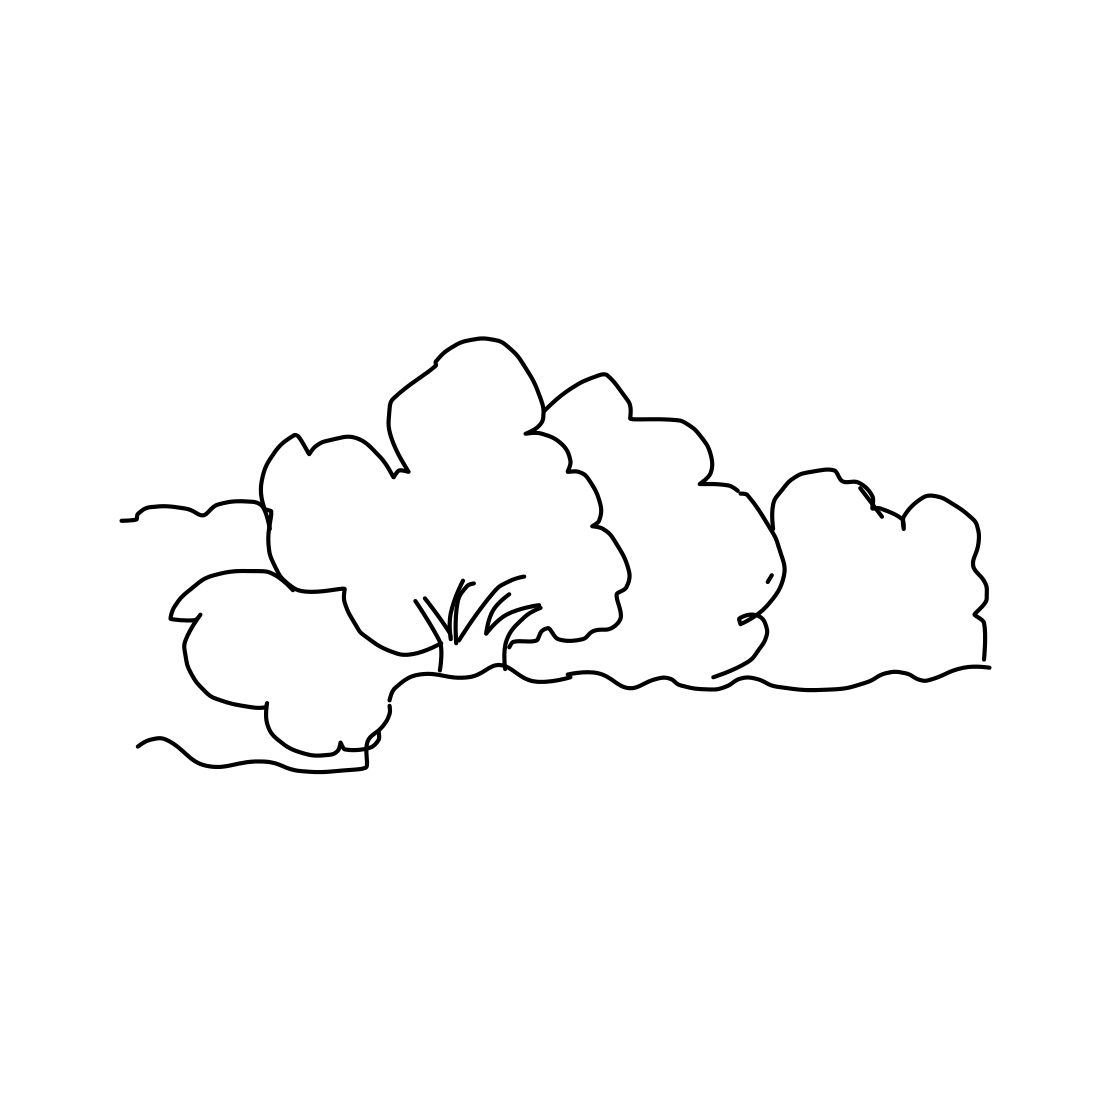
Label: bush